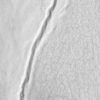
Label: not_dusty